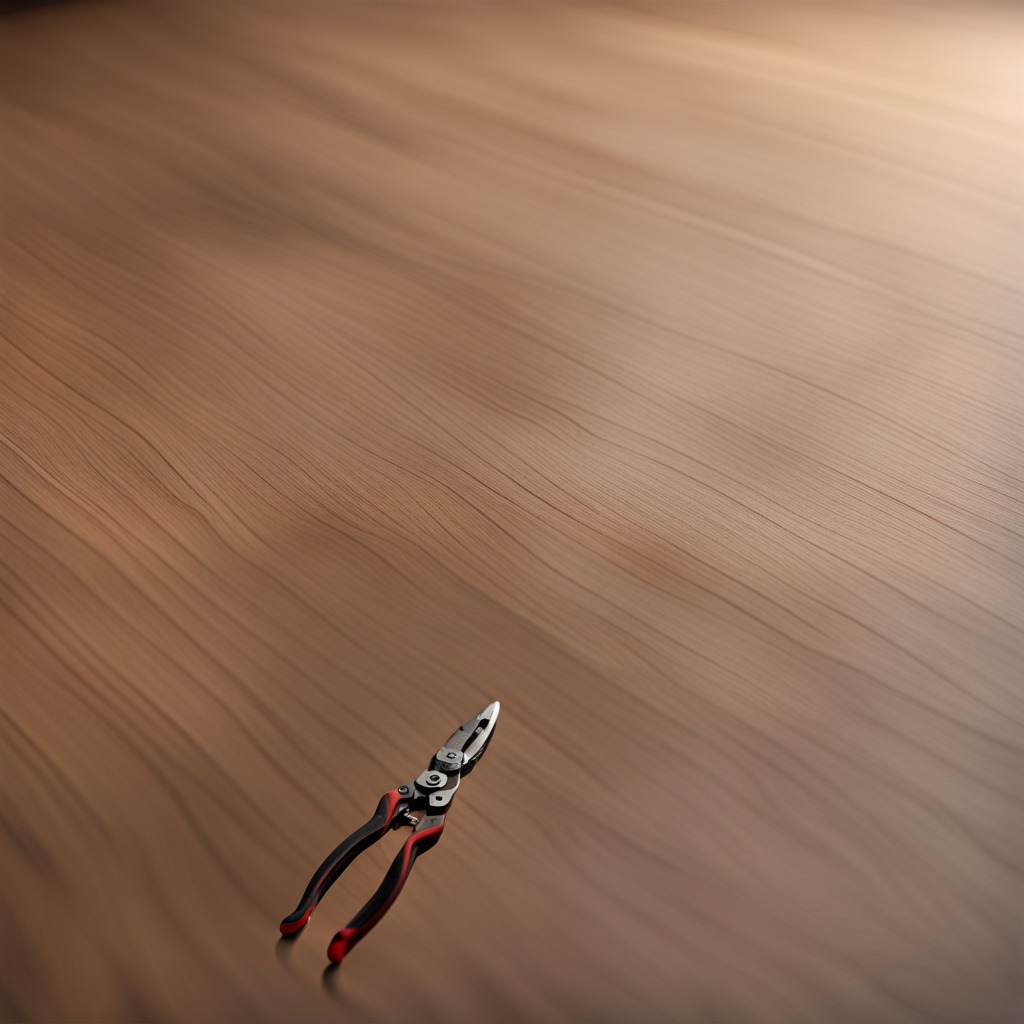
A plier lies on a wooden table inside a workshop at night dim ambient light soft shadows worn but beneath the cloth.